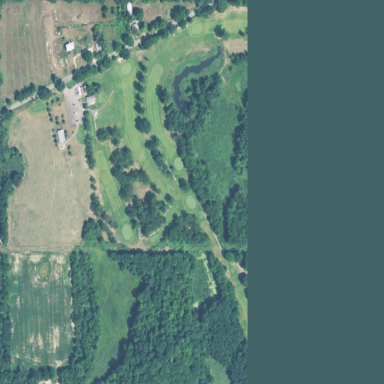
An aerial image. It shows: Golf course.